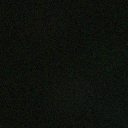
Screen state: off